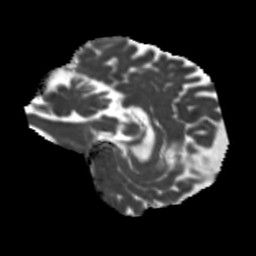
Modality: MD
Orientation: sagittal
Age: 71
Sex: female
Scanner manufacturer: siemens
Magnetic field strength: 3 T
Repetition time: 5.25 s
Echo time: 0.08 s